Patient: sex M, age 36
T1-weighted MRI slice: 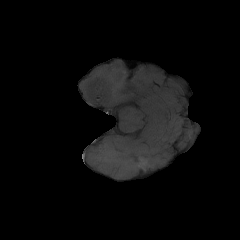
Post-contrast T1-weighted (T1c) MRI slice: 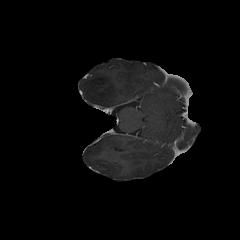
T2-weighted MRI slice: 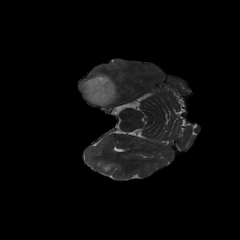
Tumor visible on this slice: yes
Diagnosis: Glioblastoma, IDH-wildtype
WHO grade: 4